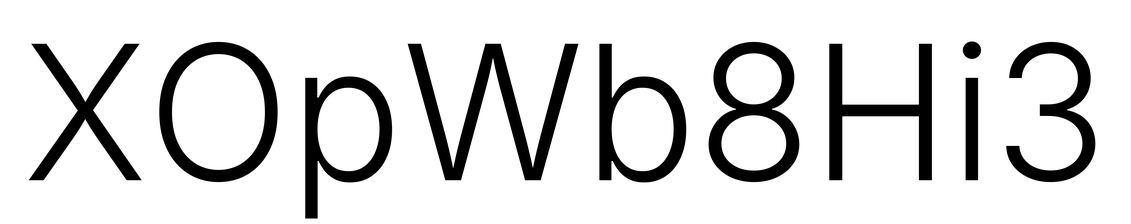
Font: Inter_Light